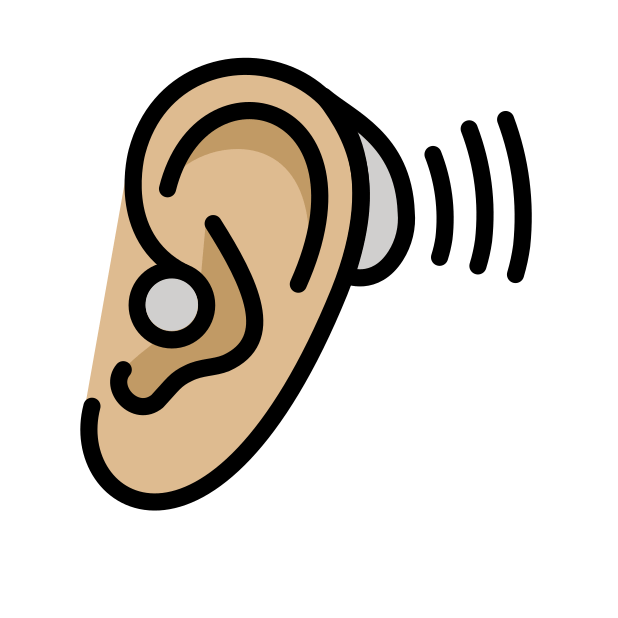
ear with hearing aid: medium-light skin tone